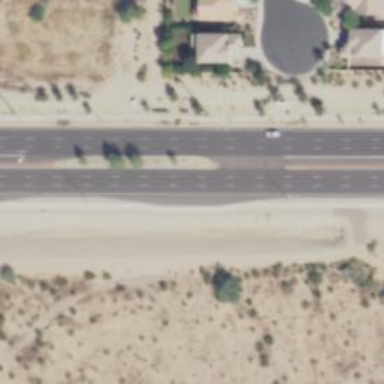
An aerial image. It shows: Primary road with asphalt surface.